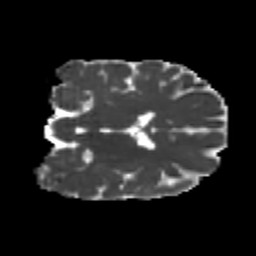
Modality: MD
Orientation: coronal
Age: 19
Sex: female
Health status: healthy
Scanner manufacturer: philips
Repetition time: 7.389 s
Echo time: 0.08599 s